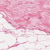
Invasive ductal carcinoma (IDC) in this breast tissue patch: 0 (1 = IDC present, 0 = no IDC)